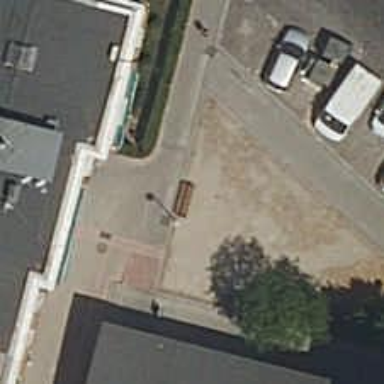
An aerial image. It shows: Bench.